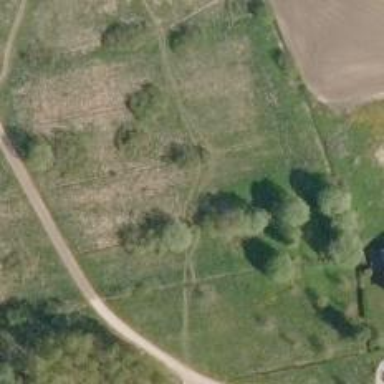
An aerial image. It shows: Path.